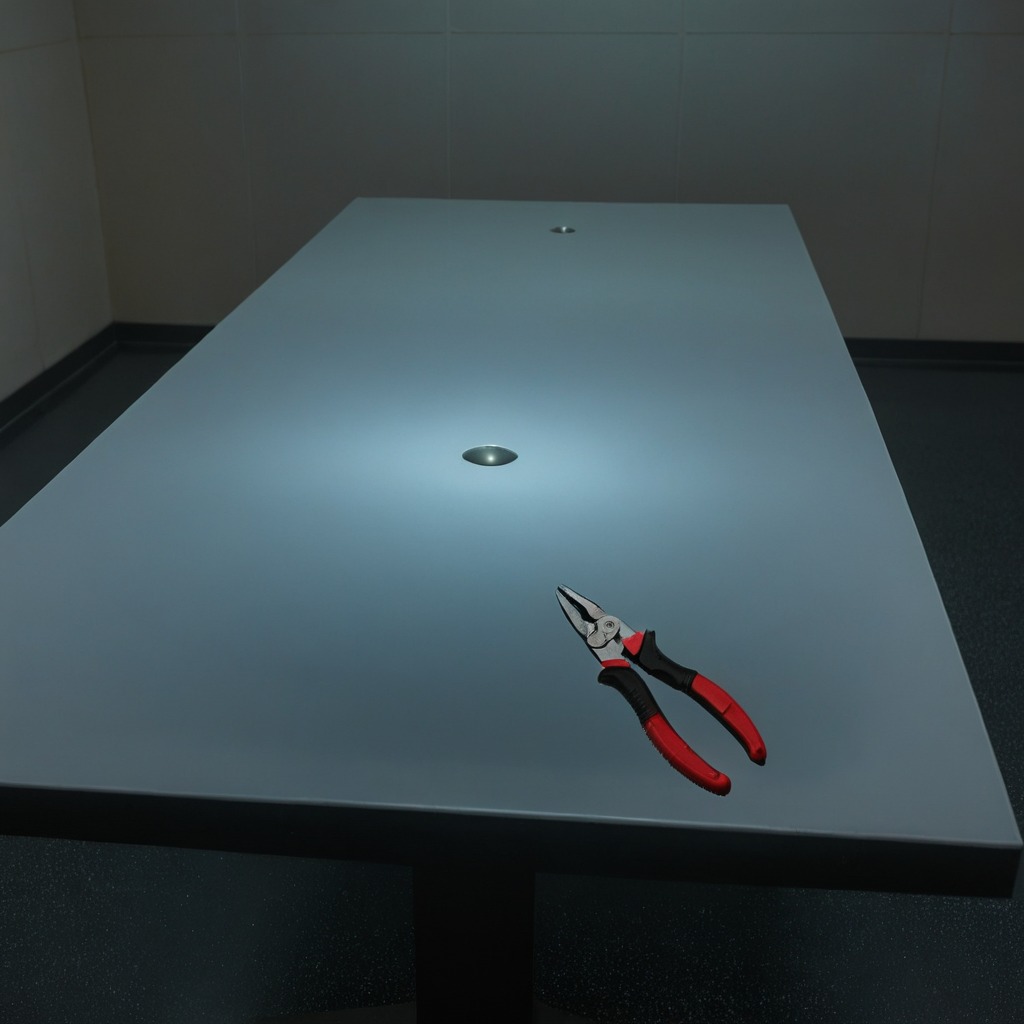
A plier is lying on the table.